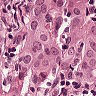
Metastatic tissue present: yes